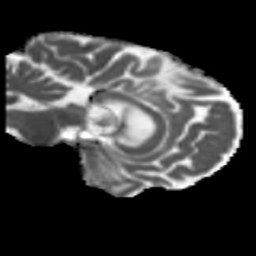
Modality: MD
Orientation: sagittal
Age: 68
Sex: female
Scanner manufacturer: siemens
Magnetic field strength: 3 T
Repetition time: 5.47 s
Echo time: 0.0854 s